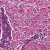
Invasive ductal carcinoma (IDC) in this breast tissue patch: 0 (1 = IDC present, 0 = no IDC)